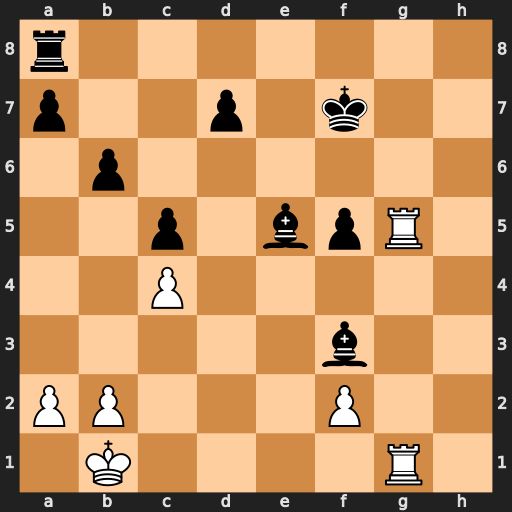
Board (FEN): r7/p2p1k2/1p6/2p1bpR1/2P5/5b2/PP3P2/1K4R1
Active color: w
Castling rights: -
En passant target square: -
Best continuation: Rxf5+ Ke6 Rxf3